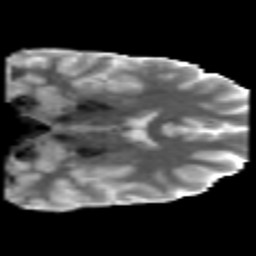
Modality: MD
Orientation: coronal
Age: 24
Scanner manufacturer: philips
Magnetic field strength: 3 T
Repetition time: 8.6 s
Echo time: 0.127 s